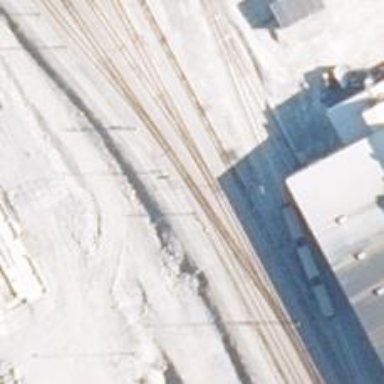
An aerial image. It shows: Rail yard with electrified contact lines for the railway.